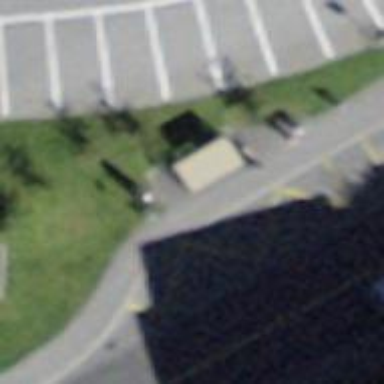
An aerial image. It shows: Sidewalk that serves as public transport platform.